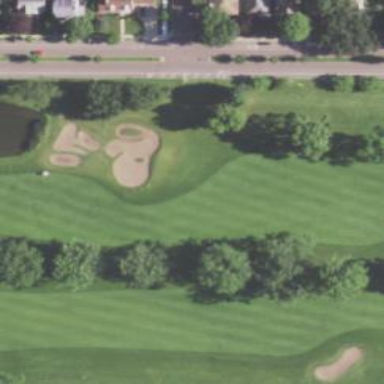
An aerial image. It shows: Grassy area designated as golf fairway.